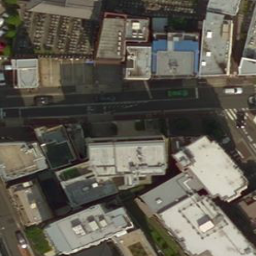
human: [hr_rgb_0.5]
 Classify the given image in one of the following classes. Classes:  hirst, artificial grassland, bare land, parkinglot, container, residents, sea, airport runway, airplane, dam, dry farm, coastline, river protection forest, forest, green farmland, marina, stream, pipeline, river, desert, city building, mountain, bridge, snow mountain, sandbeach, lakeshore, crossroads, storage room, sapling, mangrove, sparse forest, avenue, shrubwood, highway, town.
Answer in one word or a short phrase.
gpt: city building